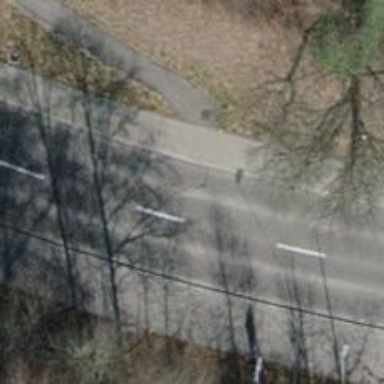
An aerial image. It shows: Kerb with raised edge.